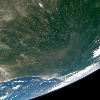
Label: land